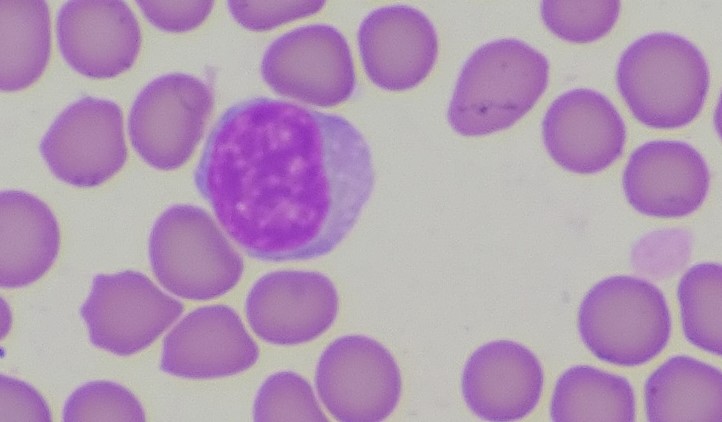
White blood cell type: Lymphocyte